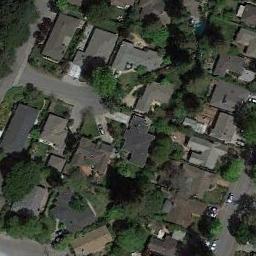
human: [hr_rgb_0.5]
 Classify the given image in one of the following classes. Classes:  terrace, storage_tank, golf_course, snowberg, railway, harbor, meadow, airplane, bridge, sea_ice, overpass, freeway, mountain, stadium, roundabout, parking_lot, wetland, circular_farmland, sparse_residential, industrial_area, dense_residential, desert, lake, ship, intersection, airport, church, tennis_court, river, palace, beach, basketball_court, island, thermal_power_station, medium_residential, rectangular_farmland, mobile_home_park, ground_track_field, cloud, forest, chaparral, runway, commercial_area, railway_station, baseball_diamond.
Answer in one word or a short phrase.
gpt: medium_residential